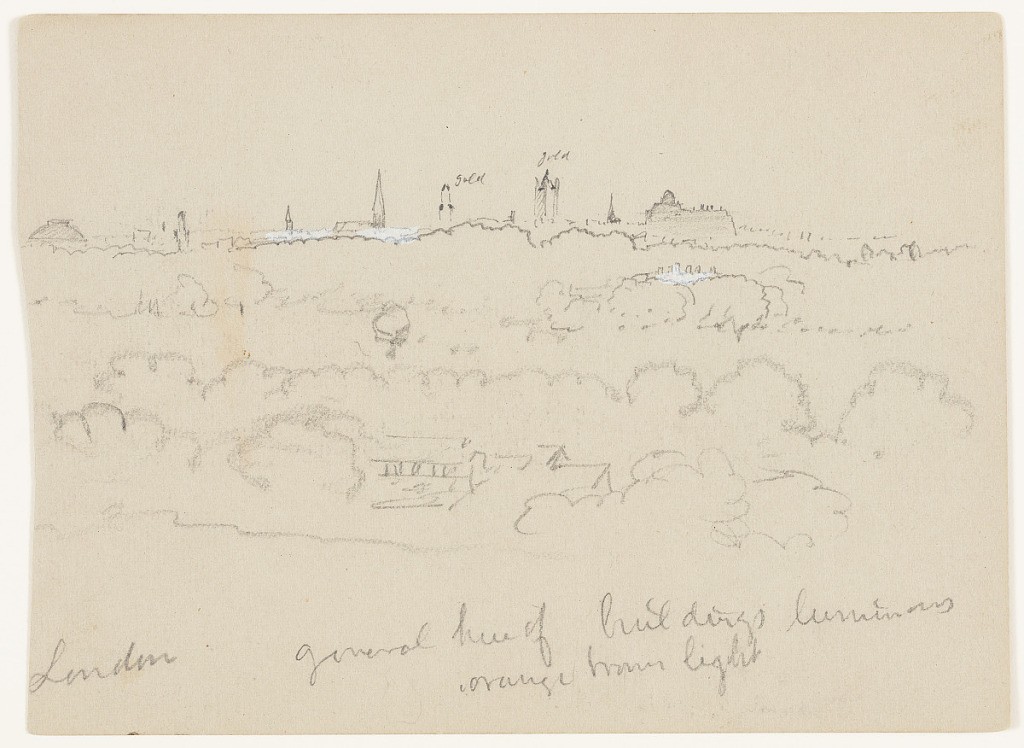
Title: City of London, United Kingdom, Part Two
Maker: Frederic Edwin Church, American, 1826–1900
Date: June 1869
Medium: Graphite and white gouache on gray-green wove paper; verso: graphite
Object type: Drawing
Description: Landscape sketch showing a portion of a panoramic view of London, United Kingdom. In the foreground, the roofs of a few buildings are visible, nestled among trees and other vegetation. In the background, past a treeline, a skyline of London is shown stretching across the composition with several notable domes and spires at center.

Verso: Loose atmospheric sketch showing a view of distant billowing clouds and hazy, high-elevation clouds within a dynamic, stormy sky. Possible bolt of lightning visible at lower left.